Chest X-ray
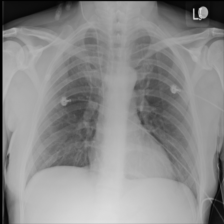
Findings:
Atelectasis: negative
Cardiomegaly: negative
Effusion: negative
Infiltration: negative
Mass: negative
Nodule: negative
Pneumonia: negative
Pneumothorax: negative
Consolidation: negative
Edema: negative
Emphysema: negative
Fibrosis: negative
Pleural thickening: negative
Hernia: negative